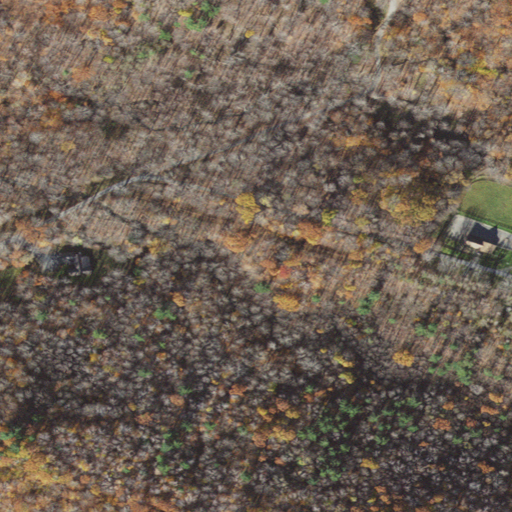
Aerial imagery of valley in Massachusetts named Goodrich Hollow containing deciduous forest, open development, mixed forest, pasture, low intensity development, and medium intensity development